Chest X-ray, AP view. Patient: 46 years old, sex M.
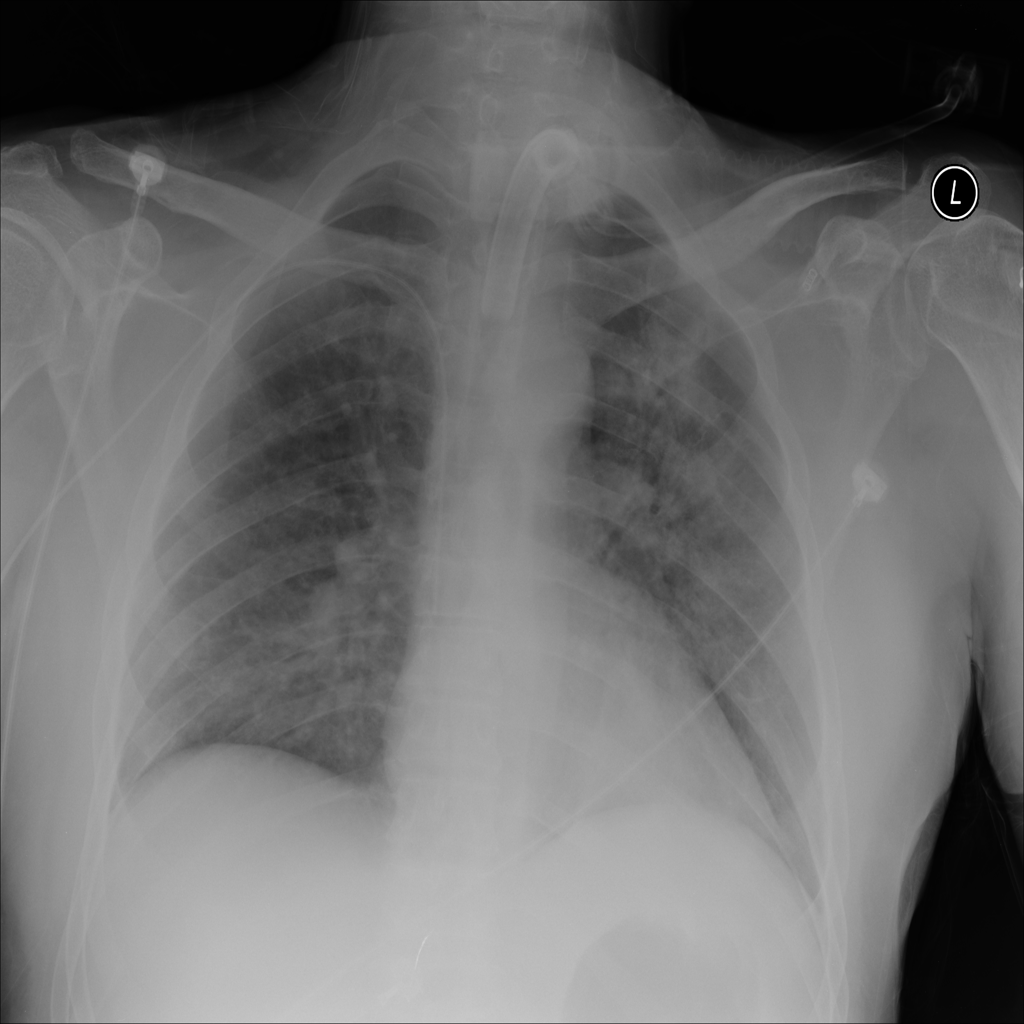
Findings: Infiltration